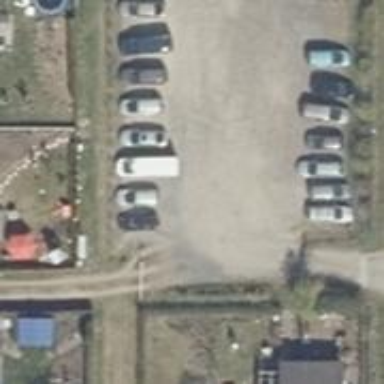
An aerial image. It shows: Parking aisle designated as service road.